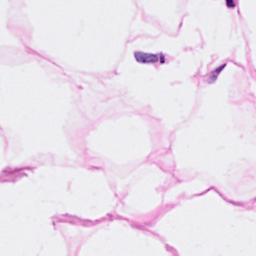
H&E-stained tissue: Breast